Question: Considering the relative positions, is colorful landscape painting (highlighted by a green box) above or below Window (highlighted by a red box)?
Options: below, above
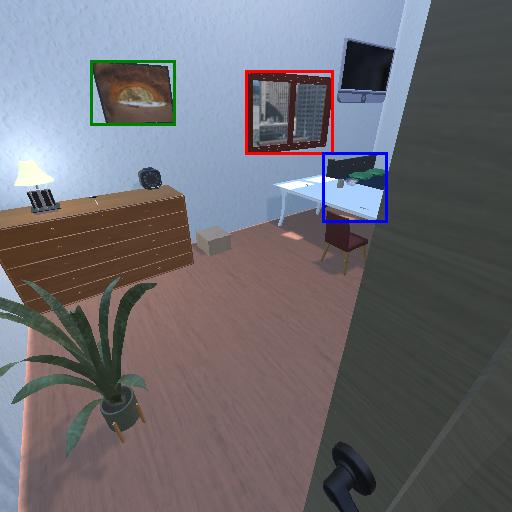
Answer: below